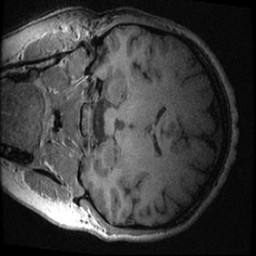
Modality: T1w
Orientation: coronal
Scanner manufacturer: ge
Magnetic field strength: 3 T
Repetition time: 0.007008 s
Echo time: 0.002612 s